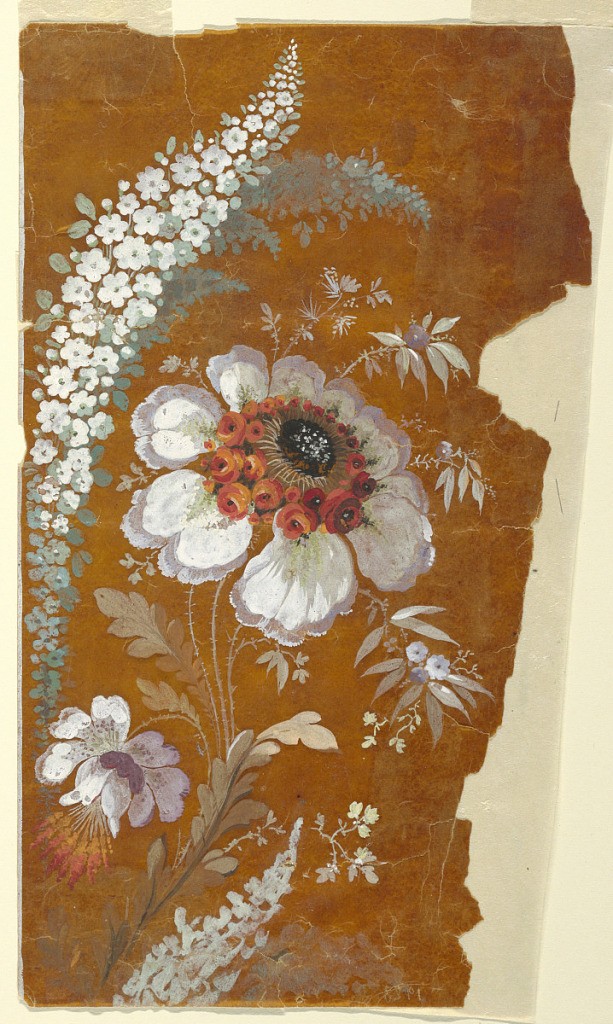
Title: Design for an Embroidery
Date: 1805-1815
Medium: Brush and gouache on glazed paper
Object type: Drawing
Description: A forked cluster of small blossoms, leaves, and flower bough are repeated in a vertical row. White edge at left.